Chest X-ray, PA view. Patient: 57 years old, sex M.
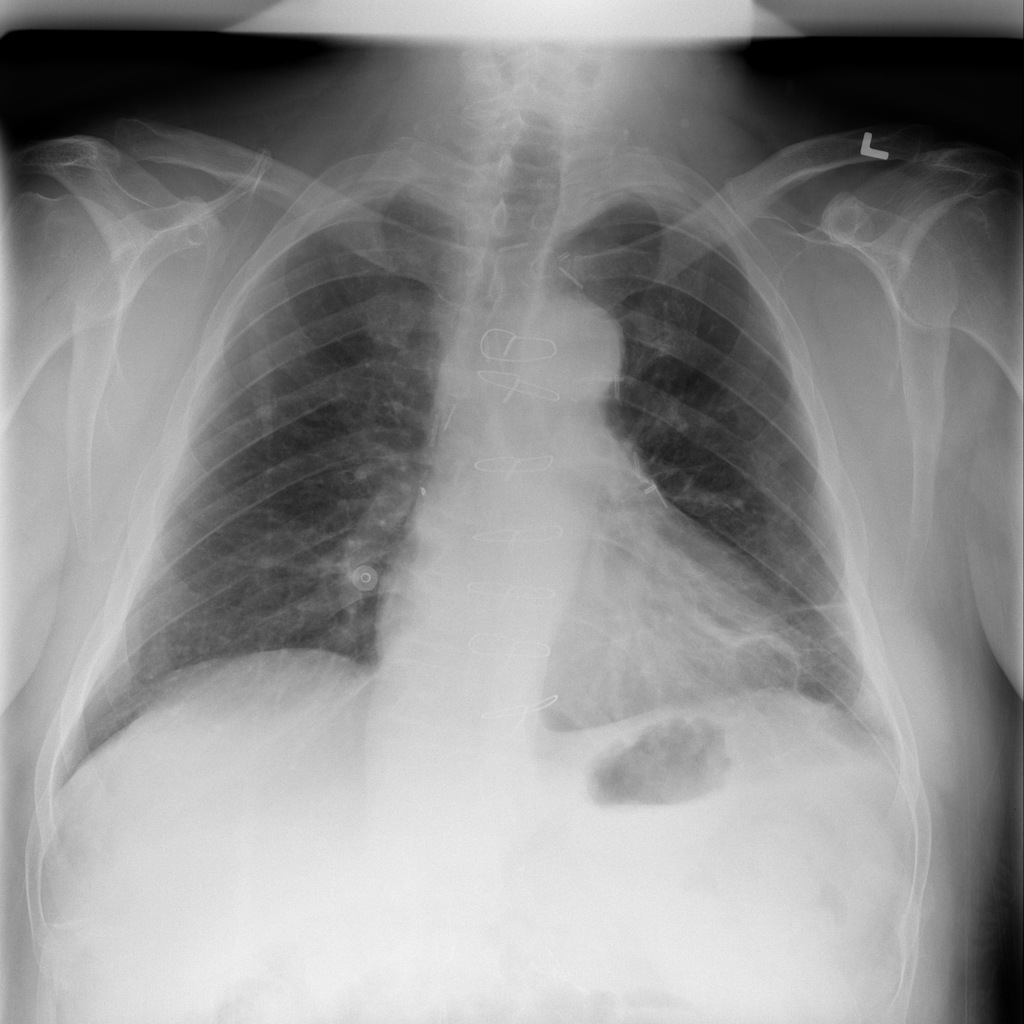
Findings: Atelectasis, Pneumothorax